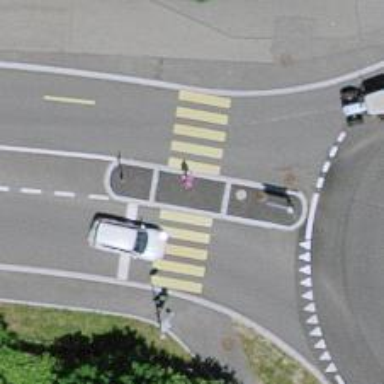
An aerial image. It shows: Traffic calming island.